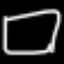
Label: square